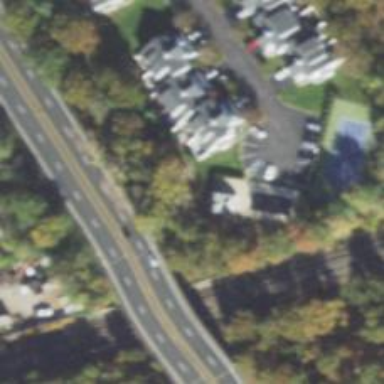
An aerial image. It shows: Trunk highway bridge with asphalt surface.